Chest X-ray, AP view. Patient: 29 years old, sex M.
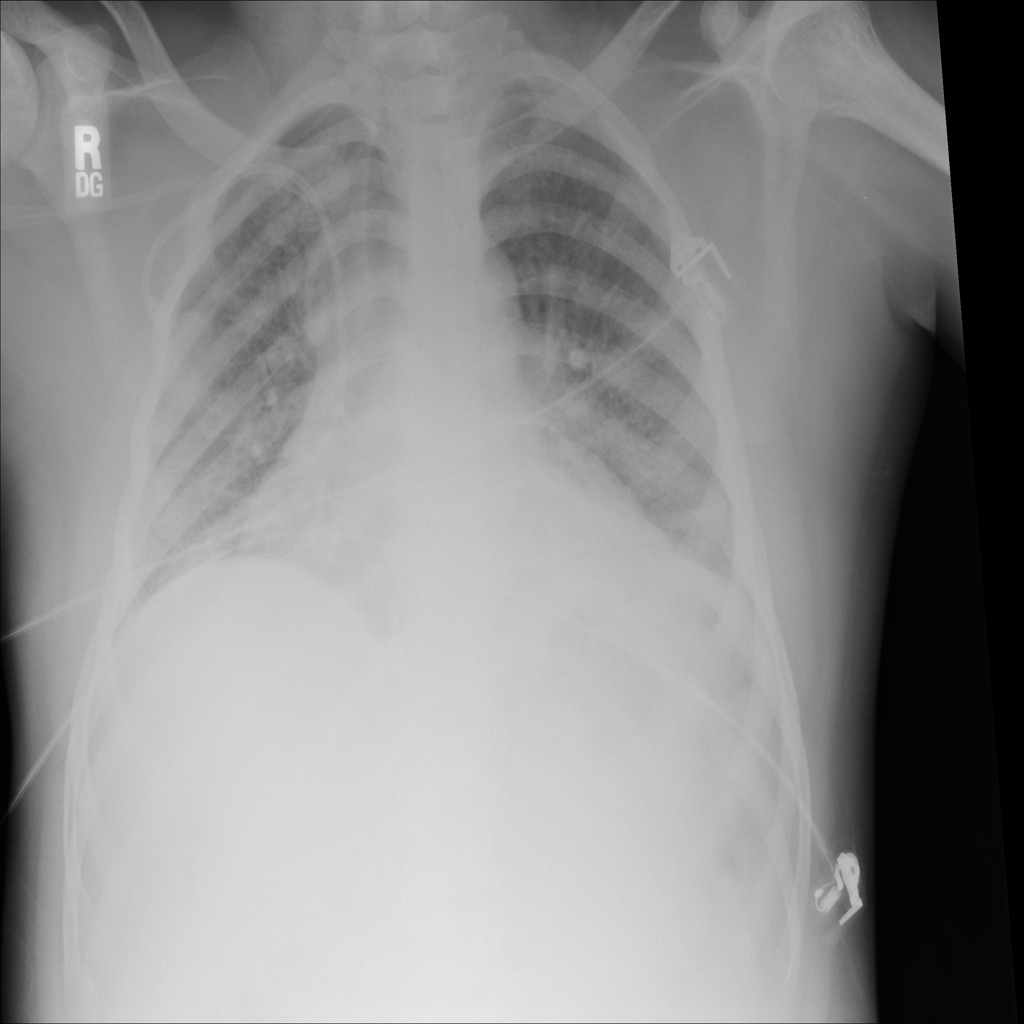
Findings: Cardiomegaly, Infiltration